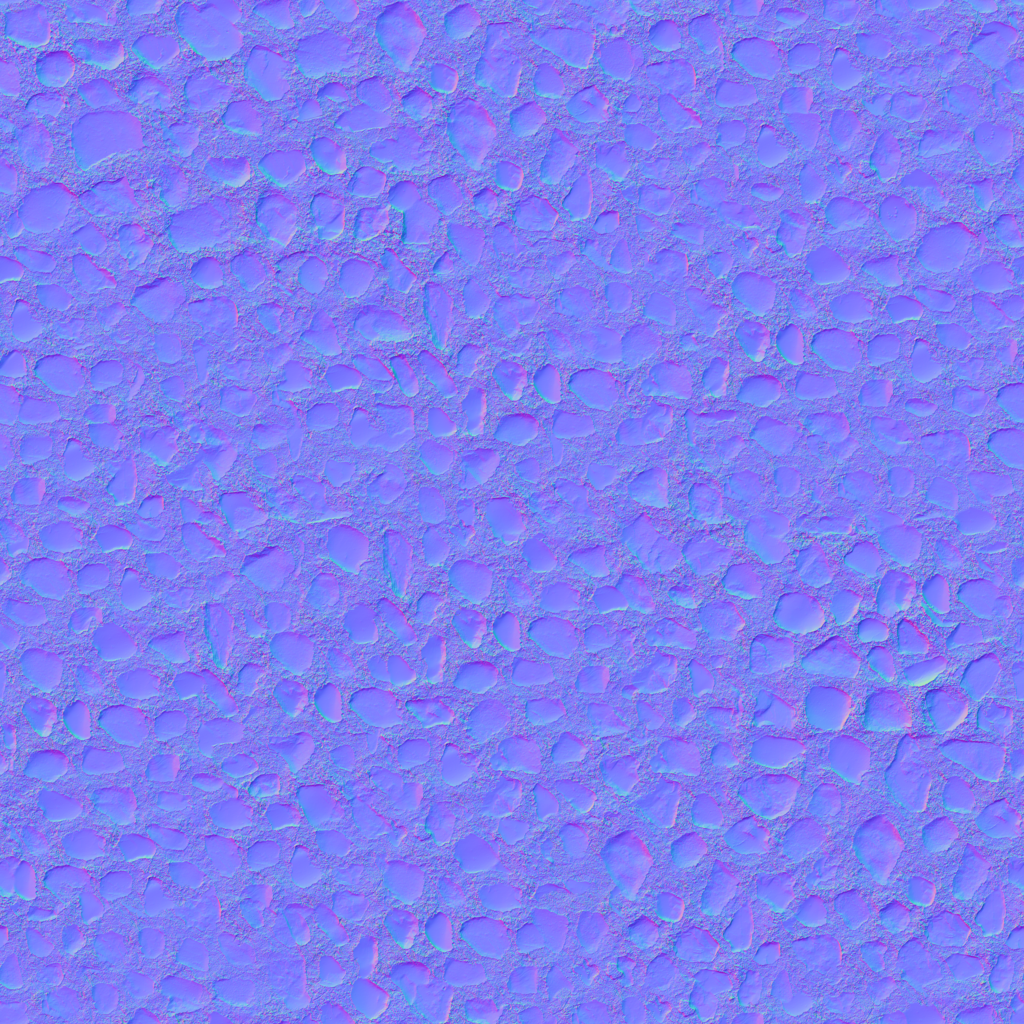
Texture map type: NormalDX